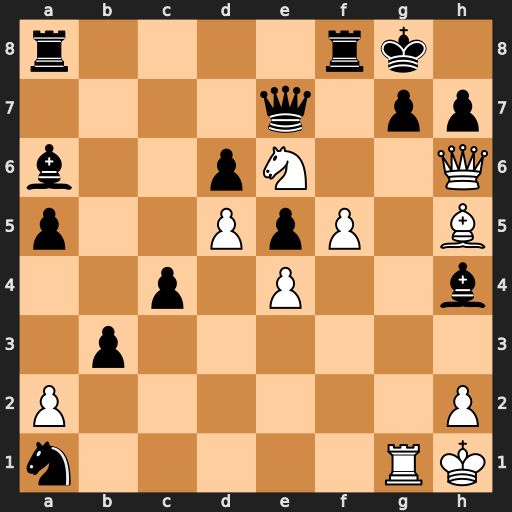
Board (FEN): r4rk1/4q1pp/b2pN2Q/p2PpP1B/2p1P2b/1p6/P6P/n5RK
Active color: w
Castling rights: -
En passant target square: -
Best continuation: Rxg7+ Qxg7 Qxg7#